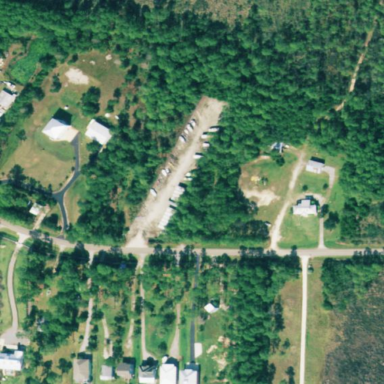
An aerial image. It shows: Boat storage facility.